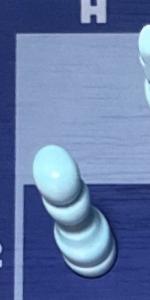
Label: Pawn_White